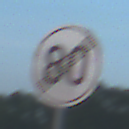
Verkehrszeichen: EndeGeschwindigkeit80
Umgebung: Outdoor, Nature
Tageszeit: SunriseSunset
Wetter: PartlyCloudy
Licht: Natural
Jahreszeit: NotSpecified
Kontrast: MediumContrast